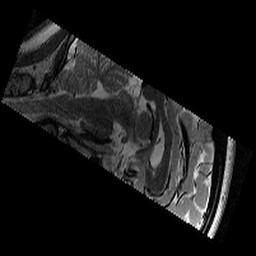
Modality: T2w
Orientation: sagittal
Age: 11
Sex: female
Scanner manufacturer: siemens
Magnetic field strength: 3 T
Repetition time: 9.23 s
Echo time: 0.067 s